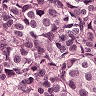
Metastatic tissue present: yes